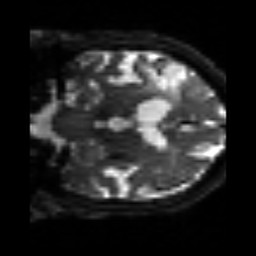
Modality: sbref
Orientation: coronal
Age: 69
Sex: male
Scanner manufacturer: siemens
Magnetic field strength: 3 T
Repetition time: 3.2 s
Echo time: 0.081 s